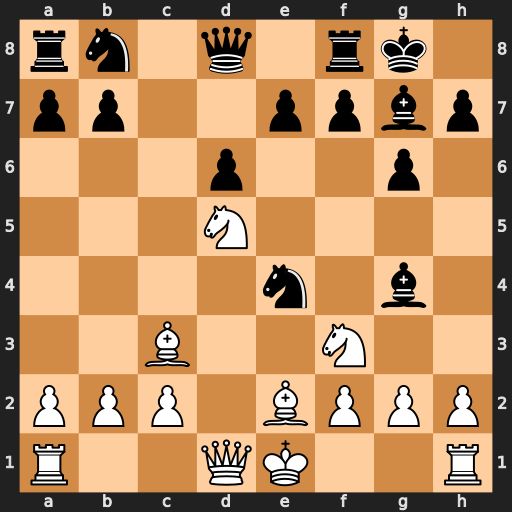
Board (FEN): rn1q1rk1/pp2ppbp/3p2p1/3N4/4n1b1/2B2N2/PPP1BPPP/R2QK2R
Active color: w
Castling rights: KQ
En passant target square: -
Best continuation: Bxg7 Kxg7 Qd4+ Nf6 Nxf6 exf6 Qxg4